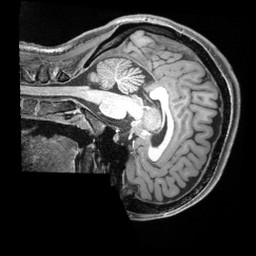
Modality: T1w
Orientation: sagittal
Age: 28
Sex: female
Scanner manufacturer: siemens
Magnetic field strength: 3 T
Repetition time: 2.4 s
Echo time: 0.00226 s